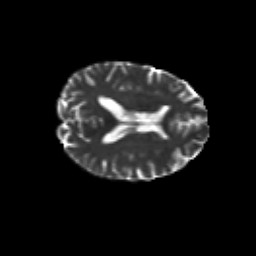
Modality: T2w
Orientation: axial
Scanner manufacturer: siemens
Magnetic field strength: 3 T
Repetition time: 6.8 s
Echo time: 0.093 s